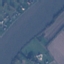
Land use / land cover: River